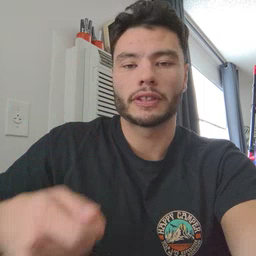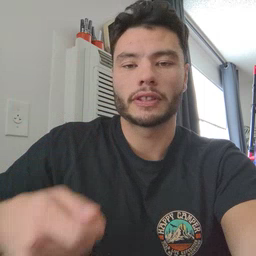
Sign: red